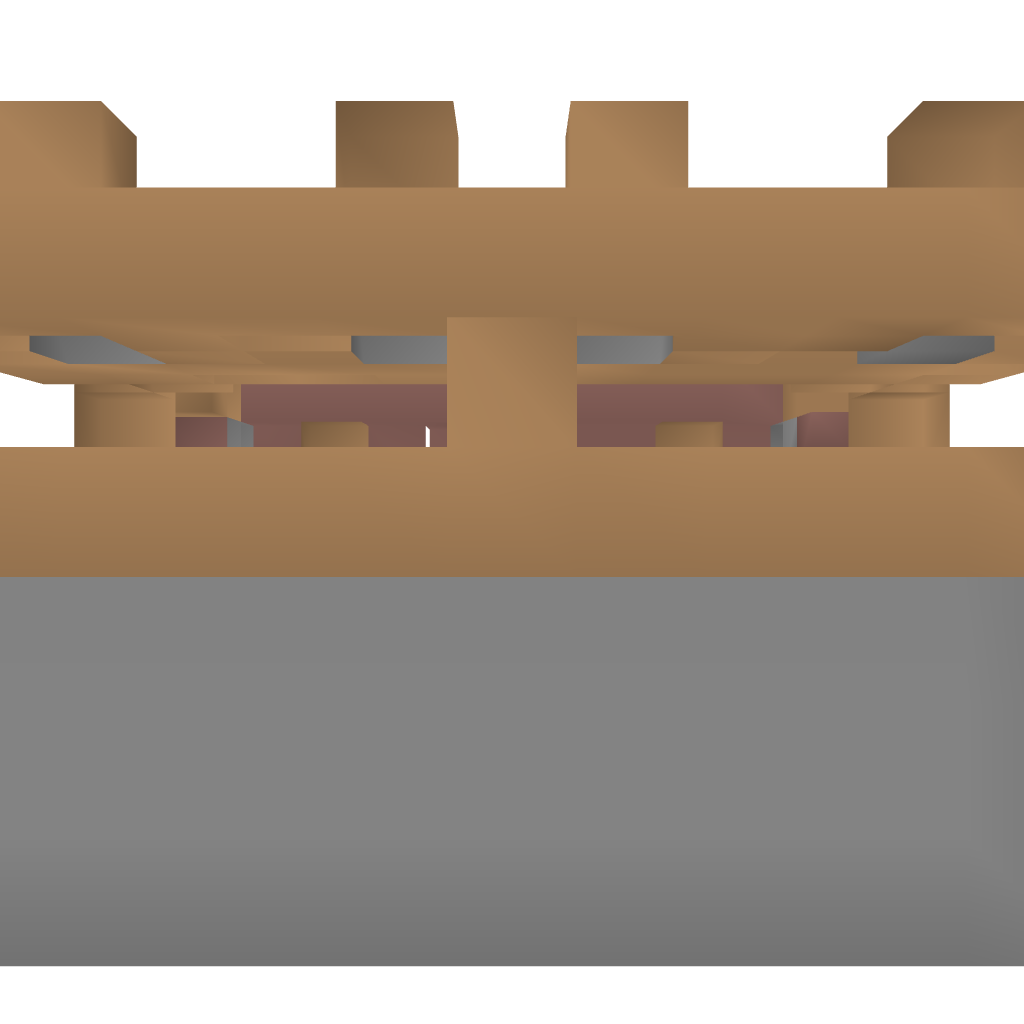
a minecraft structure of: Assist Farm bad low quality